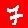
Digit: 7